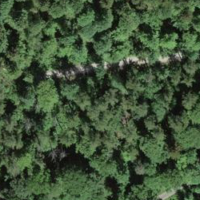
EUNIS habitat code: 41
Species observed at this site:
Orchis purpurea